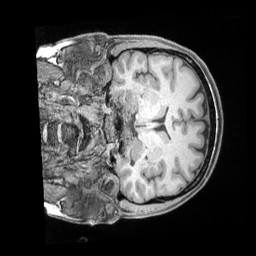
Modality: T1w
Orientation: coronal
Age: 34
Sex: female
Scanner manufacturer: siemens
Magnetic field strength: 3 T
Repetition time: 2 s
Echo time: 0.00211 s